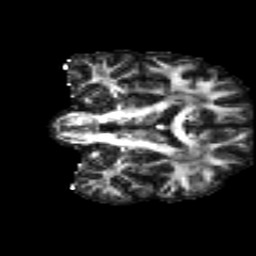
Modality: FA
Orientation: coronal
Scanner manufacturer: siemens
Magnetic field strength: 3 T
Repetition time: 4.16 s
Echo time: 0.0806 s